Interaction volume radius: 5 \u00c5
Interaction volume height: 15 \u00c5
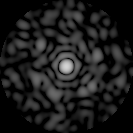
Disorder parameter: 0.8624